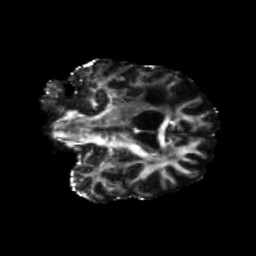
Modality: FA
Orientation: coronal
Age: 74
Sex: female
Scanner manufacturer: siemens
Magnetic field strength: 3 T
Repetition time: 5.25 s
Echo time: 0.08 s